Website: apple
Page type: billing-address
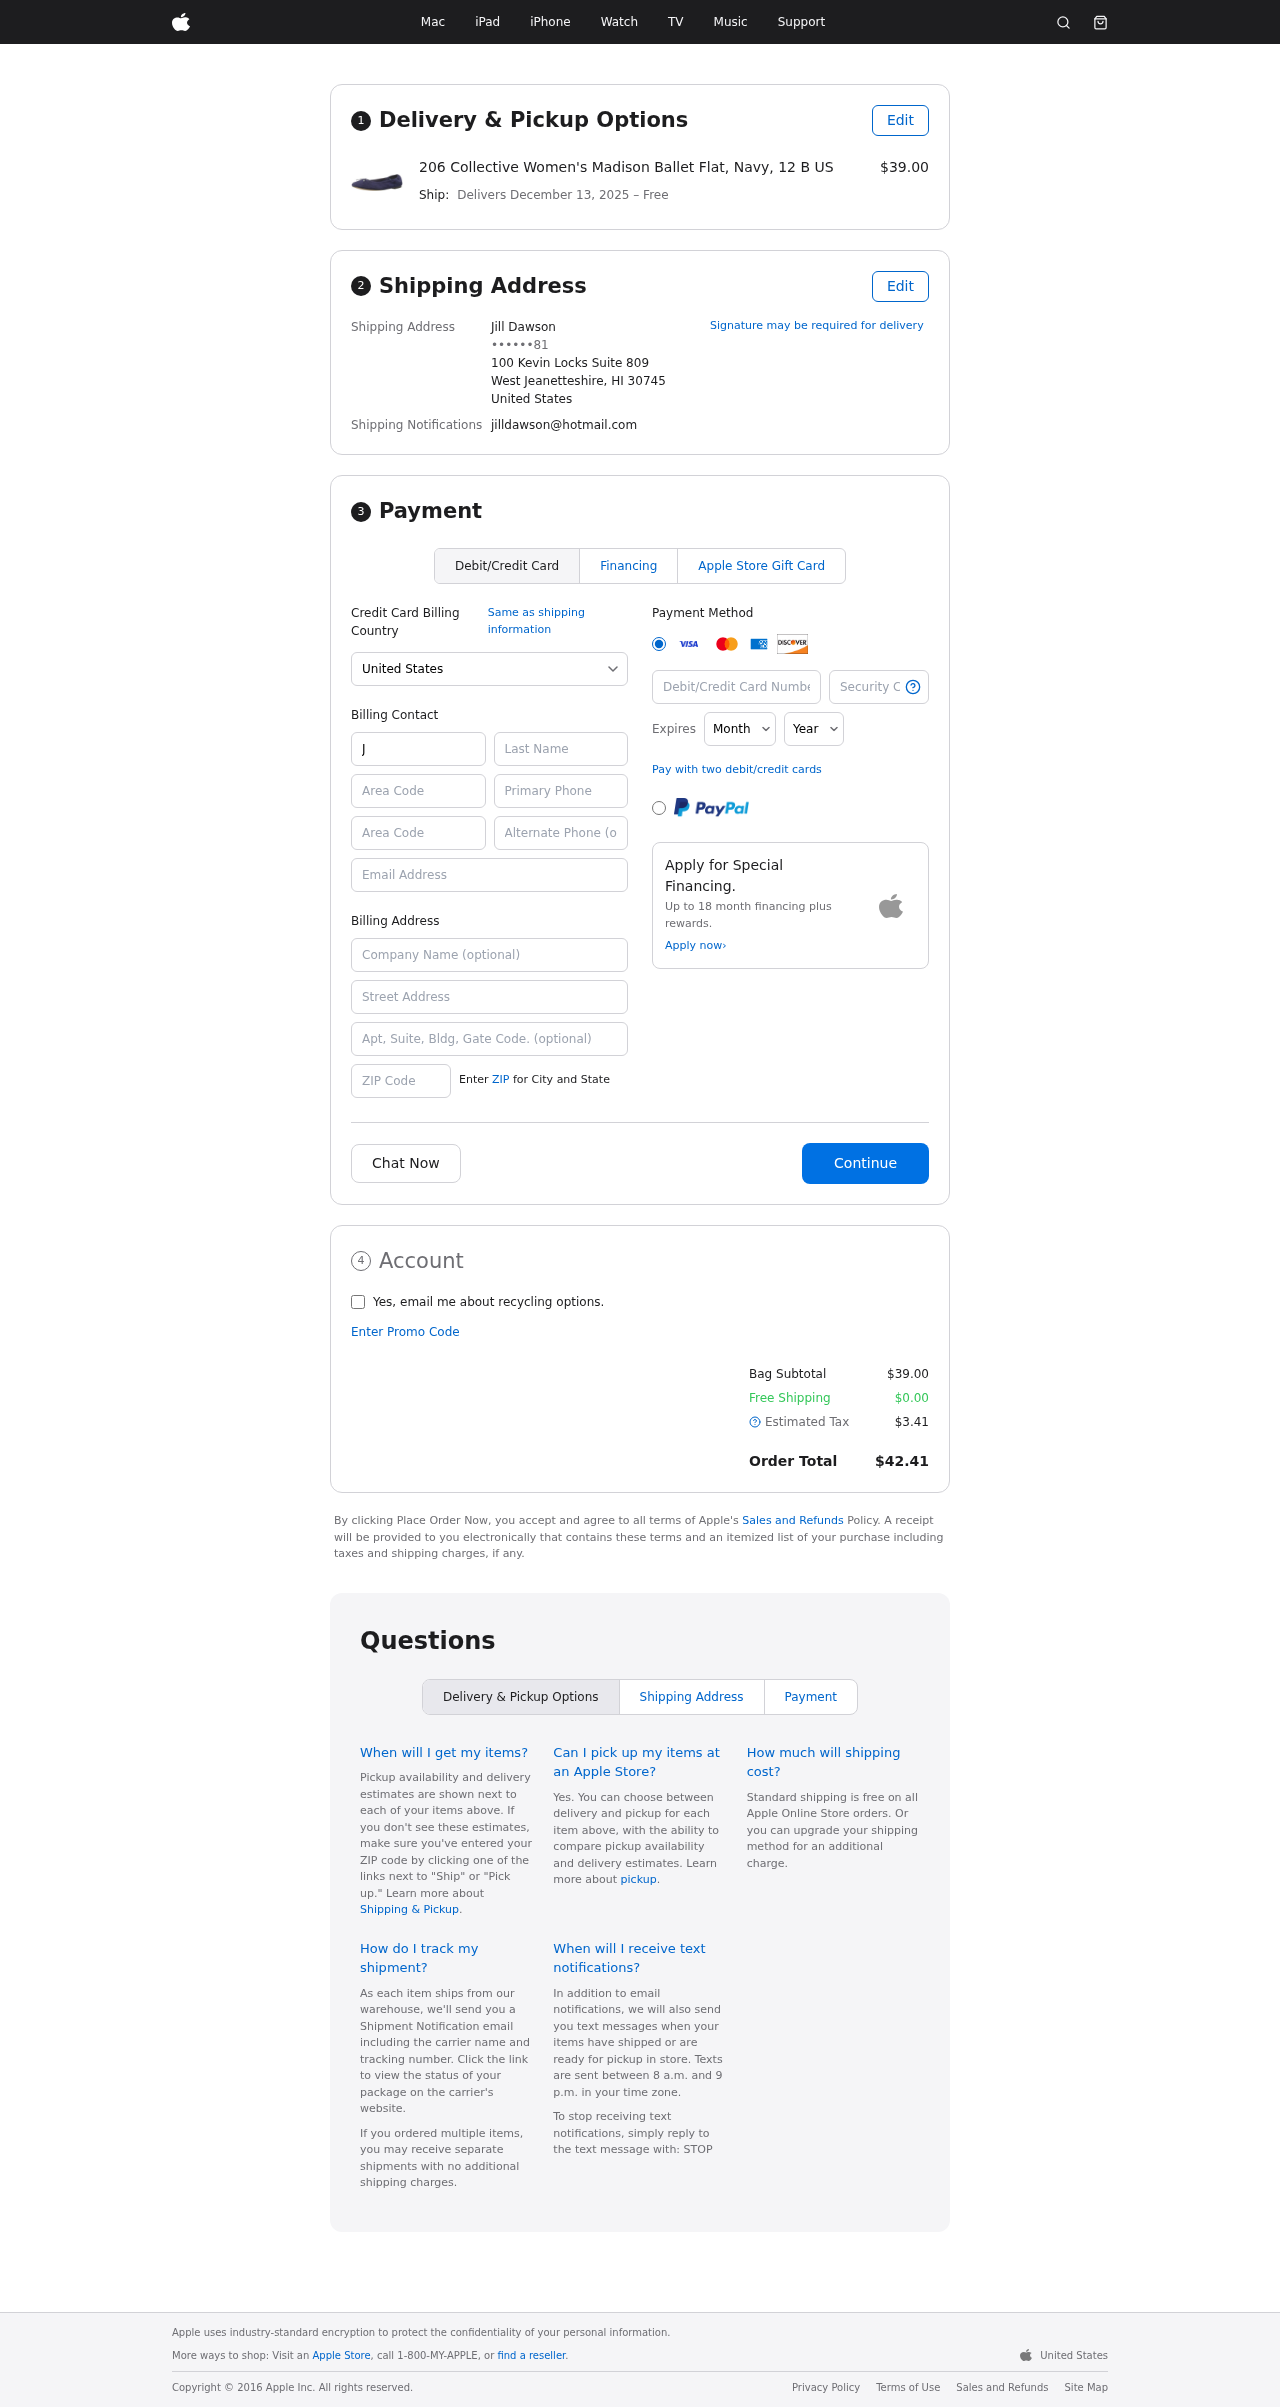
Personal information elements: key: PII_CARD_CVV
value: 388
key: PII_CARD_EXPIRY_MONTH
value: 05
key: PII_CARD_EXPIRY_YEAR
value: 29
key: PII_CARD_NUMBER
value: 4068 8811 5270 2142
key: PII_CITY_STATE_ZIP
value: West Jeanetteshire, HI 30745
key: PII_COUNTRY
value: United States
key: PII_EMAIL
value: jilldawson@hotmail.com
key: PII_FULLNAME
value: Jill Dawson
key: PII_STREET
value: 100 Kevin Locks Suite 809
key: PII_PHONE_MASKED
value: ••••••81
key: PII_BILLING_FIRSTNAME
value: Jill
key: PII_BILLING_LASTNAME
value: Dawson
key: PII_BILLING_PHONE_AREA
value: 337
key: PII_BILLING_PHONE
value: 3376484281
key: PII_BILLING_EMAIL
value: jilldawson@hotmail.com
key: PII_BILLING_COMPANY
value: Parks Group
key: PII_BILLING_STREET
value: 100 Kevin Locks Suite 809
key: PII_BILLING_STREET2
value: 980 Ryan Ranch
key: PII_BILLING_POSTCODE
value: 30745
Product elements: key: PRODUCT1_NAME
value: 206 Collective Women's Madison Ballet Flat, Navy, 12 B US
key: PRODUCT1_PRICE
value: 39
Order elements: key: ORDER_DELIVERY_DATE
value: December 13, 2025
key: ORDER_SUBTOTAL
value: $39.00
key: ORDER_SHIPPING_COST
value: $0.00
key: ORDER_TAX
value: $3.41
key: ORDER_TOTAL
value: $42.41